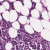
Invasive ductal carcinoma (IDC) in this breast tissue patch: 1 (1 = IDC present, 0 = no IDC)